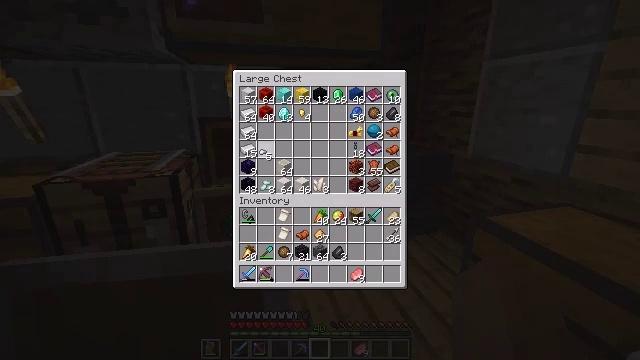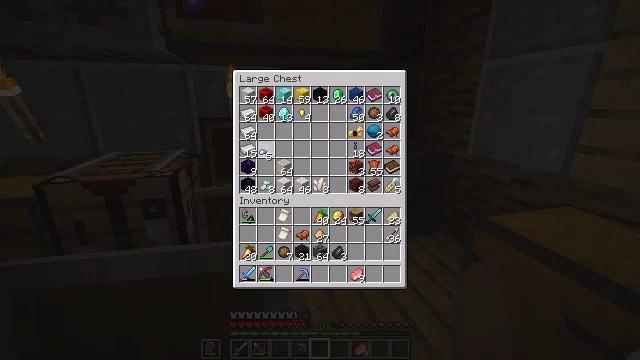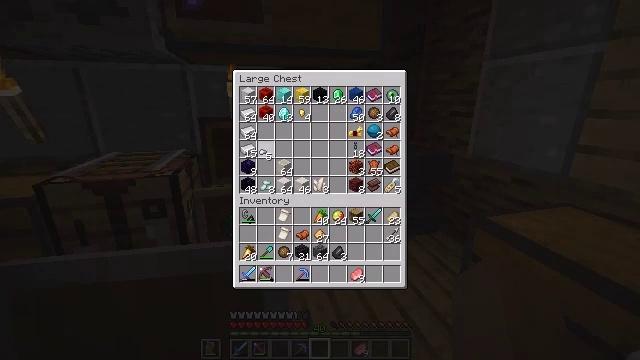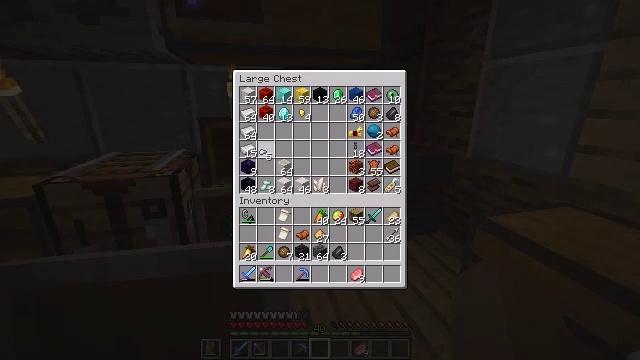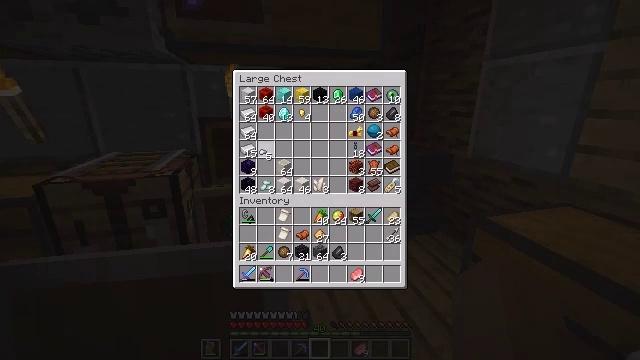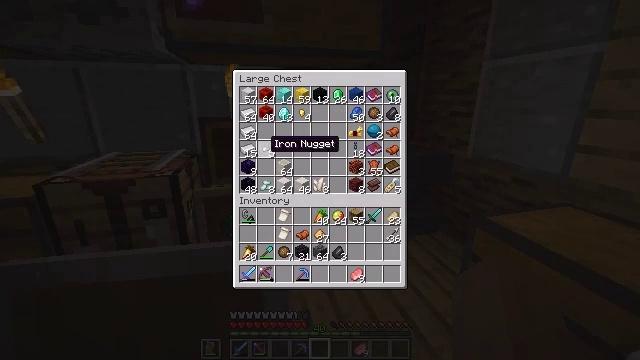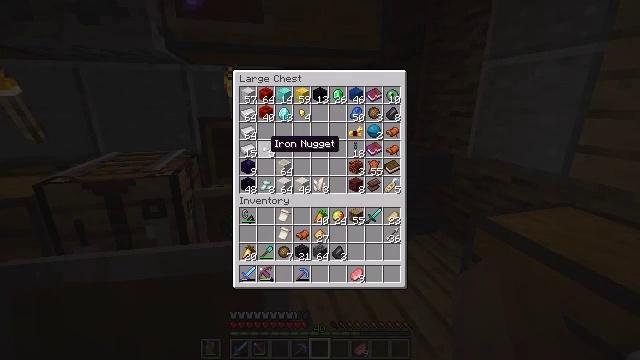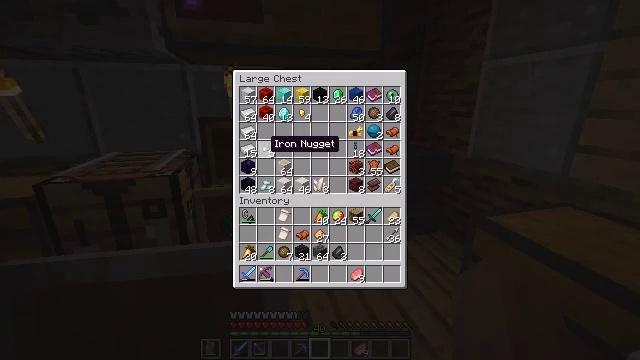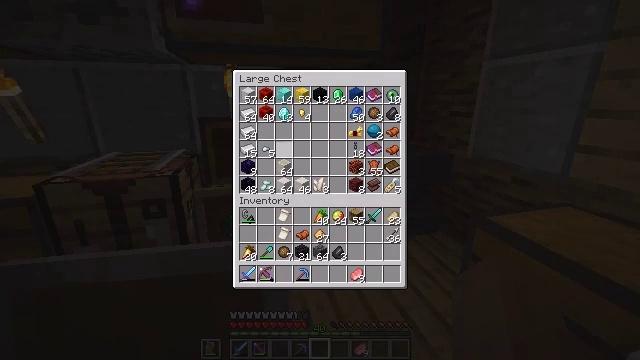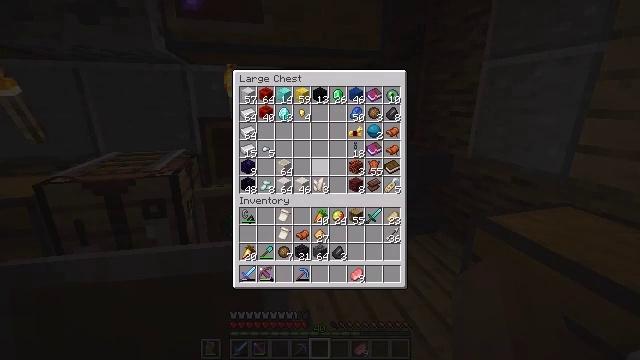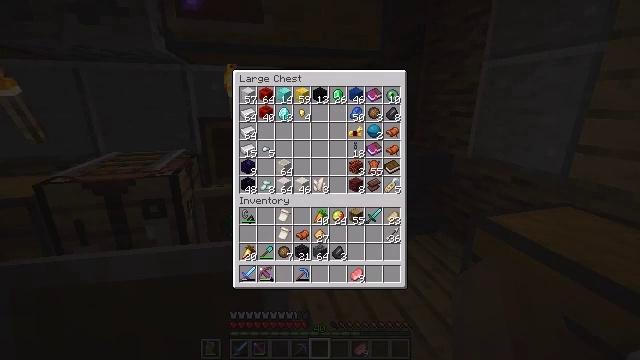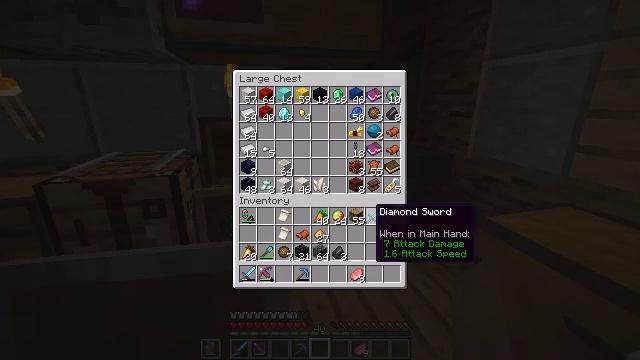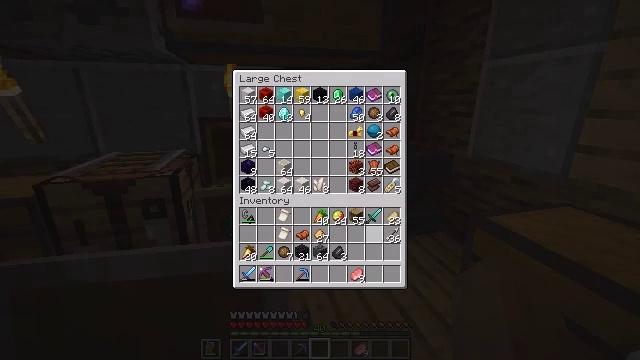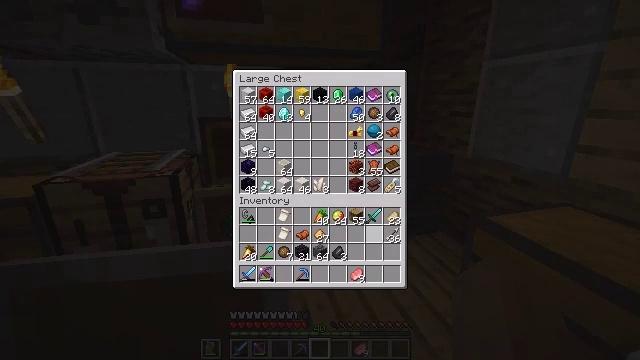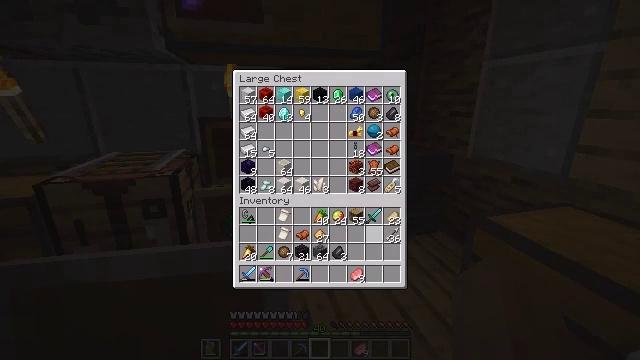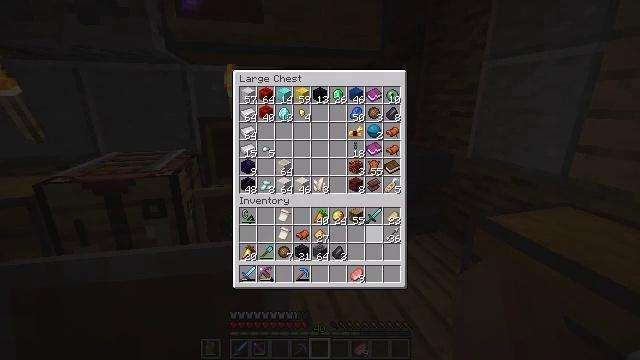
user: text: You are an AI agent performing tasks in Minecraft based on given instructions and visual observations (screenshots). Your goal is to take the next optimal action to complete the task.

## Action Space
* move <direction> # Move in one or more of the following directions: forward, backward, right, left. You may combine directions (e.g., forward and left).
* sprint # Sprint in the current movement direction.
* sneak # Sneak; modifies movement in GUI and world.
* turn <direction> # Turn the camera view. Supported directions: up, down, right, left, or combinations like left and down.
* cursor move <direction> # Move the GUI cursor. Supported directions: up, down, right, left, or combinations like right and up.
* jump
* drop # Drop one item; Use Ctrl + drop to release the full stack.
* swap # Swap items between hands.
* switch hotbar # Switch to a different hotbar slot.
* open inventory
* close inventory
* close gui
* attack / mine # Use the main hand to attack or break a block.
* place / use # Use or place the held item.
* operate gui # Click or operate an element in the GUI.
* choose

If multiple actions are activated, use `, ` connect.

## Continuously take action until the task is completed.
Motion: motion action
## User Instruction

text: Turn ancient debris into netherite scrap using a furnace.
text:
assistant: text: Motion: no_op
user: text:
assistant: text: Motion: operate gui
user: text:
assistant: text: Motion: operate gui
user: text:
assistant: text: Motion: operate gui
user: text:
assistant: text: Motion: no_op
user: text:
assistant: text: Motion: no_op
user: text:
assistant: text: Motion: no_op
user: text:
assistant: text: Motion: cursor move right
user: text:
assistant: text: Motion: cursor move right and down
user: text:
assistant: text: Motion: cursor move right and down
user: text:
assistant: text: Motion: cursor move right and down
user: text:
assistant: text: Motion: no_op
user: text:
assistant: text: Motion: no_op
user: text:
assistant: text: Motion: no_op
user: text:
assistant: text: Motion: no_op
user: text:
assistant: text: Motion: no_op
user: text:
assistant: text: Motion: no_op
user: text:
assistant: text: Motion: cursor move left and down
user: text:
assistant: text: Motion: cursor move left and down
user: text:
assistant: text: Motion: cursor move left
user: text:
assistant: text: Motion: no_op
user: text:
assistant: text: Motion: no_op
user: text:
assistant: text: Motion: no_op
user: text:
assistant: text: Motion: cursor move left
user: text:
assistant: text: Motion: cursor move left and up
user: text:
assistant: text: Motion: cursor move right and up
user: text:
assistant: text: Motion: cursor move right
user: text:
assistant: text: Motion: cursor move right
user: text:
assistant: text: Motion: cursor move down
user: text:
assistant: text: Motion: cursor move down